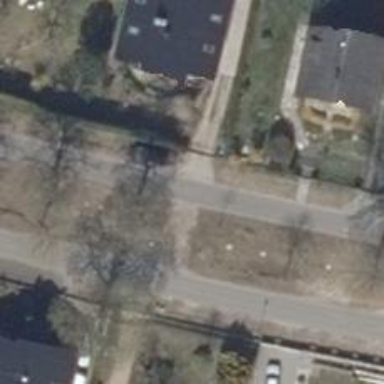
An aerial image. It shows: Driveway leading to service road.